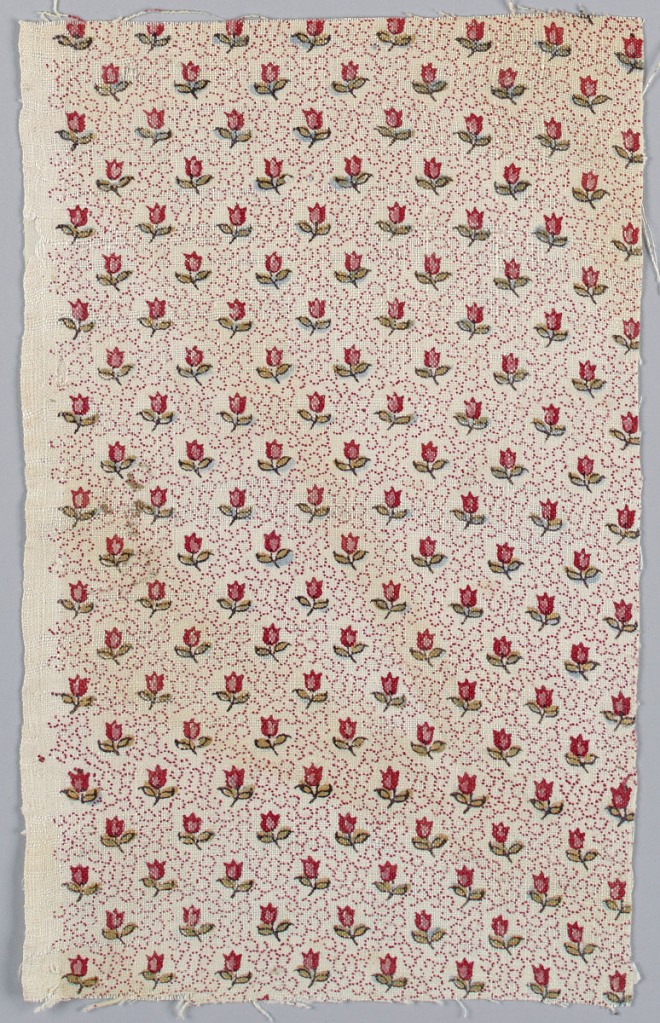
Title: Fragment
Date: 1750–1800
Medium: linen warp, cotton weft Technique: block printed (2 reds, yellow), blue applied by brush over yellow, plain weave foundation.
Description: Small buds facing alternately left and right on a patterned picottage background.